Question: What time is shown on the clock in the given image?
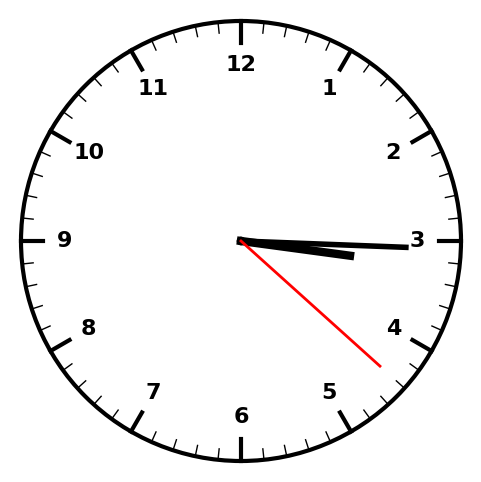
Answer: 03:15:22